Question: I got this error when I want to build project that is using Qt4iOS and Xcode 4.2.

Problem is that when I was building project in Qt my GCC compiler was set to an x86.
And system where I am having Xcode is x64 but yesterday was working everything fine. Now suddenly I got this error. And I have tried to build my Qt project with x64 compiler and still I am having the same error.
Any idea what went wrong?
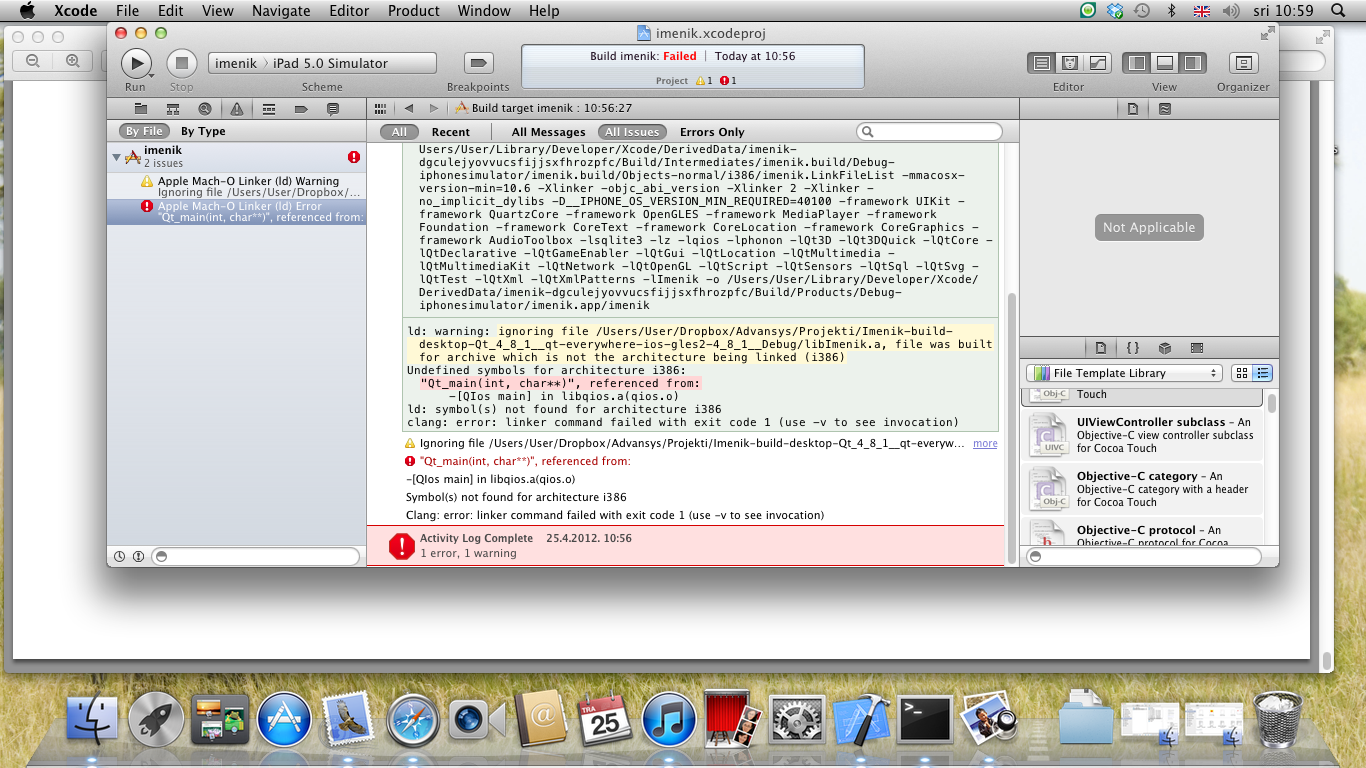
Answer: Maybe just following the instructions would help? You waste everyone's time when you don't follow them. In particular, this question is answered by:
"The Qt4iOS SDK has been built as a 'Universal binary', containing linkable object code for both ARM (device) and x86 (simulator) targets. When building the application project, it will need to be built for either the device or the simulator. When building for the simulator, the mkspec will need to be specified when running qmake eg.
/Developer/Qt4iOS/qt-everywhere-ios-gles2-4.8.1/bin/qmake animatedtiles.pro -spec qpa/macx-iossimulator-clang-legacy
/Developer/Qt4iOS/qt-everywhere-ios-gles2-4.8.1/bin/qmake animatedtiles.pro -spec qpa/macx-iossimulator-clang"